Question: How can I change the thickness of a line between the two table rows
eg:

(the one highlighted).
This is how my code looks like at the moment:
'''
i {
cursor: pointer;
}
a {
color: inherit;
}
th {
white-space: pre-wrap;
font-size: 25px;
color: goldenrod;
}
p {
font-family: 'BioRhyme', serif;
font-size: 35px;
}
'''
'''
<table class="table table-hover table-borderless">
<thead class="thead-dark">
<tr>
<th>Name</th>
<th>IP</th>
<th>Port</th>
<th>Ping</th>
<th>Players</th>
</tr>
</thead>
<tbody id="table">
<tr>
<th>Hexah's Test</th>
<th>0.0.0.0</th>
<th>27015</th>
<th>koala</th>
</tr>
<tr>
<th>Hexah's Test</th>
<th>0.0.0.0</th>
<th>27015</th>
<th>koala</th>
</tr>
</tbody>
</table>
'''
I'm using <URL>
Thanks!
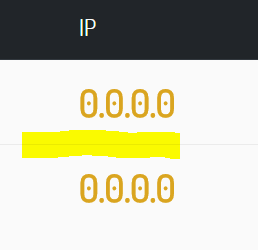
Answer: You can increase the border width between items in a table by using this in your CSS file:
'''
td {
border-bottom: 5px solid black;
border-top: 5px solid black;
}
'''
You can change the 'color', 'thickness', and the 'style' of the border using those 3 values. You can, of course, add these properties to the 'th' and 'table' as well, changing the 'border' style to other sides:
- 'border'- 'border-right'- 'border-left'
Learn more about CSS tables <URL>.